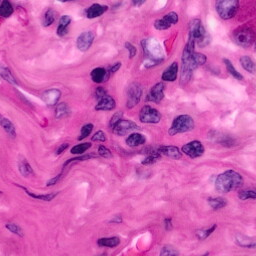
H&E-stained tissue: Pancreatic